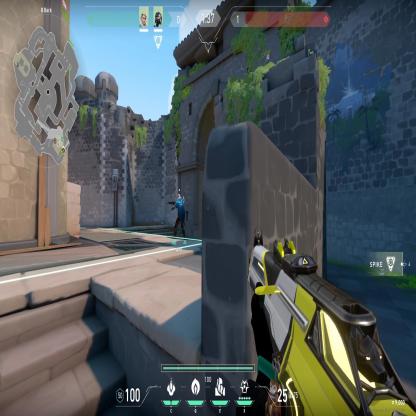
Label: teammate